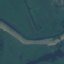
Land use / land cover class: River